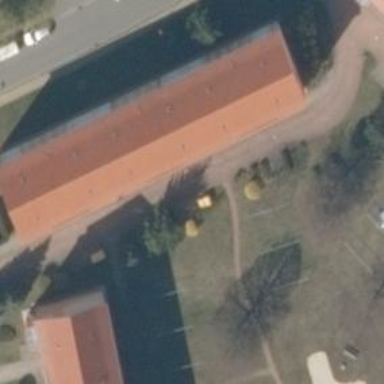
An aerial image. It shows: Gabled building with red roof made of roof tiles oriented along its length.